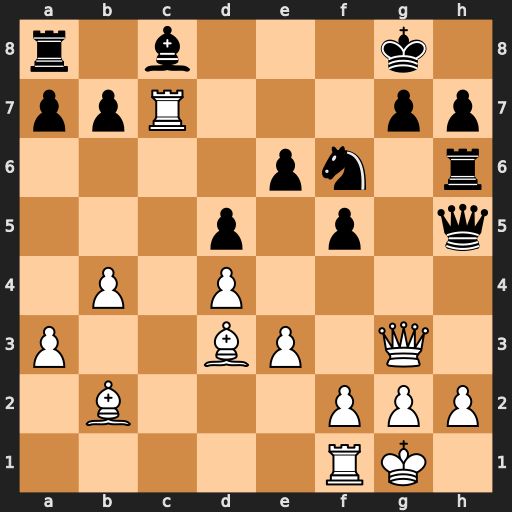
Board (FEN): r1b3k1/ppR3pp/4pn1r/3p1p1q/1P1P4/P2BP1Q1/1B3PPP/5RK1
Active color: w
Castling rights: -
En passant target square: -
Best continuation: Qxg7#